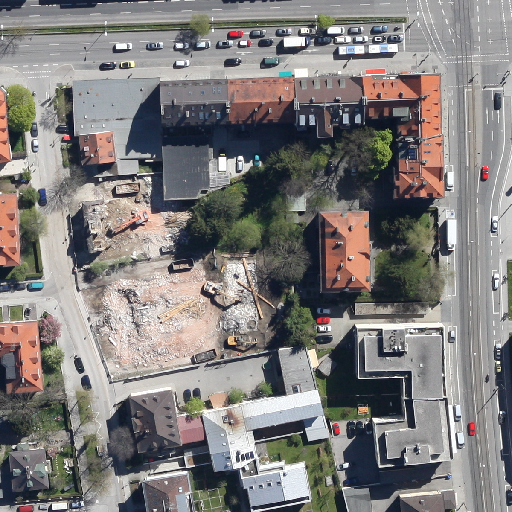
Referring expression: road